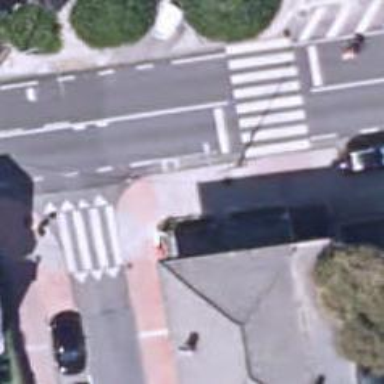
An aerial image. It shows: Sidewalk.